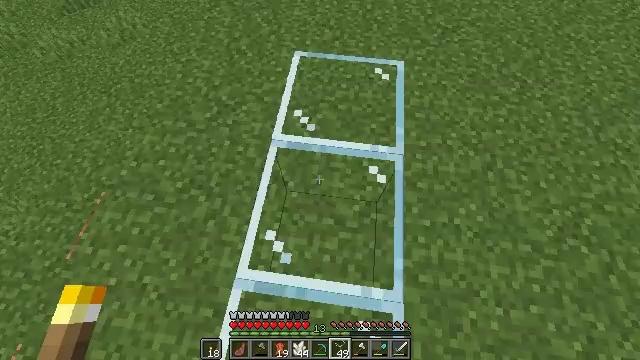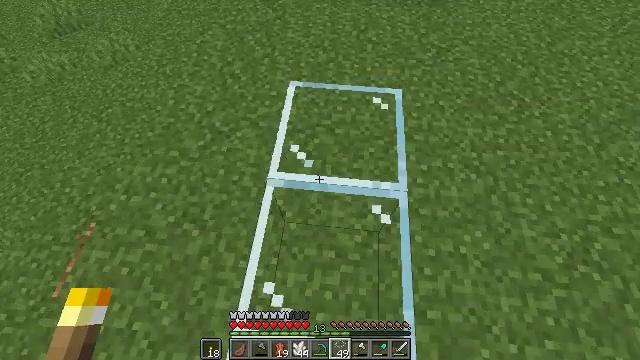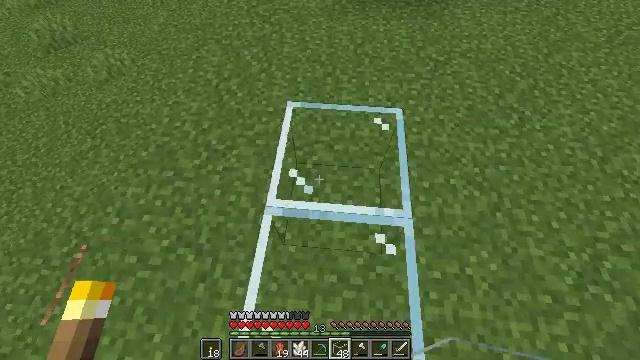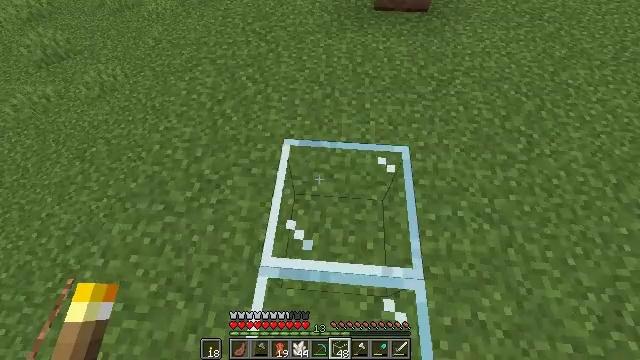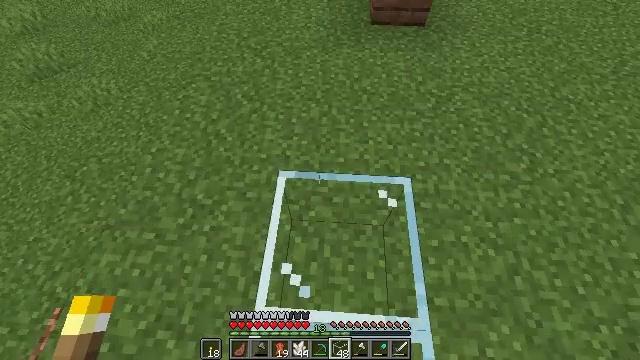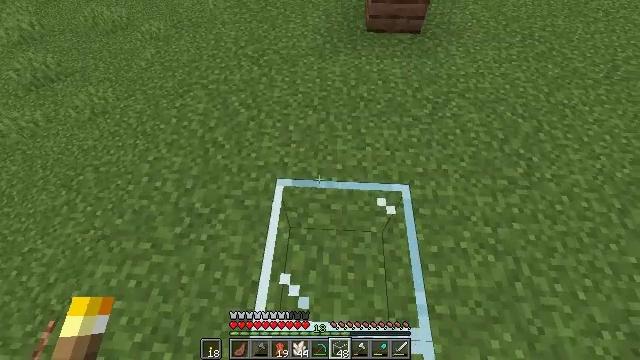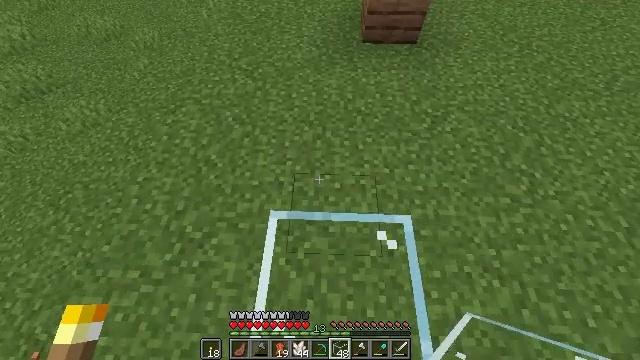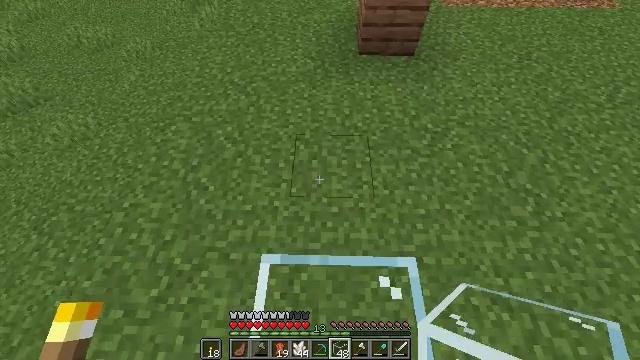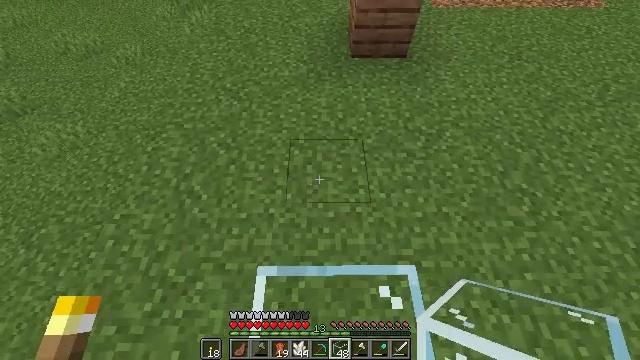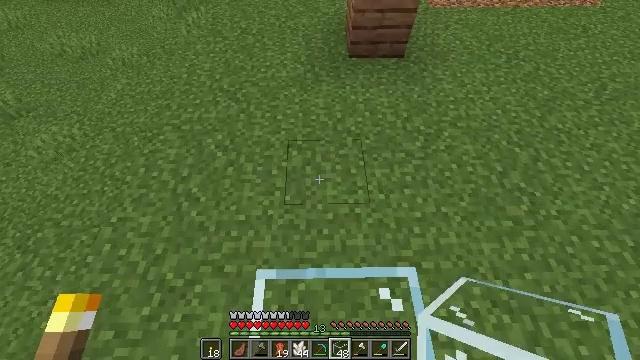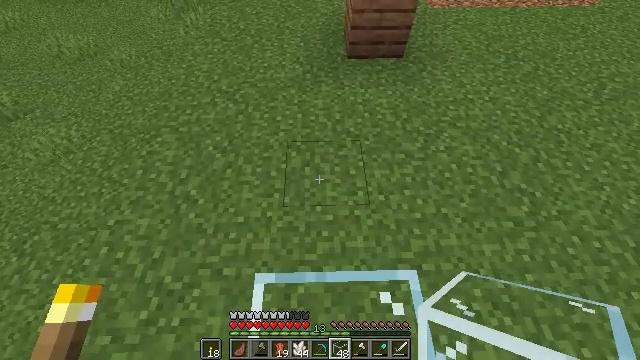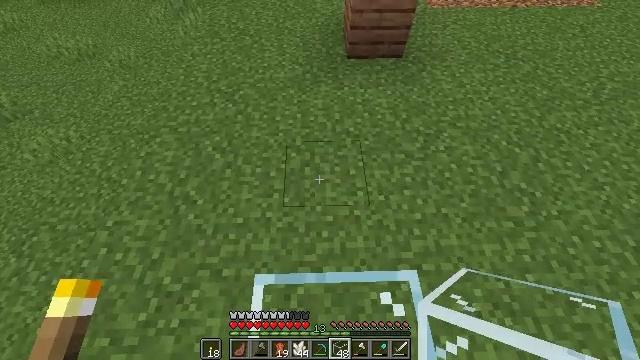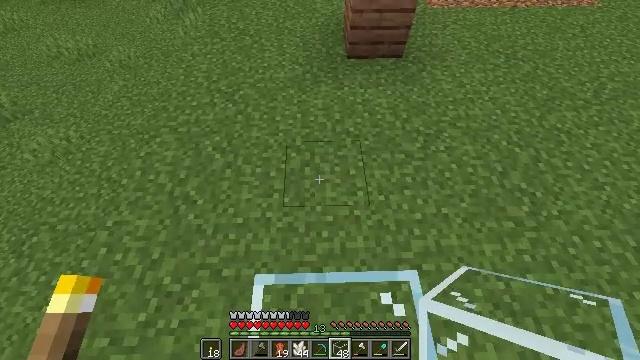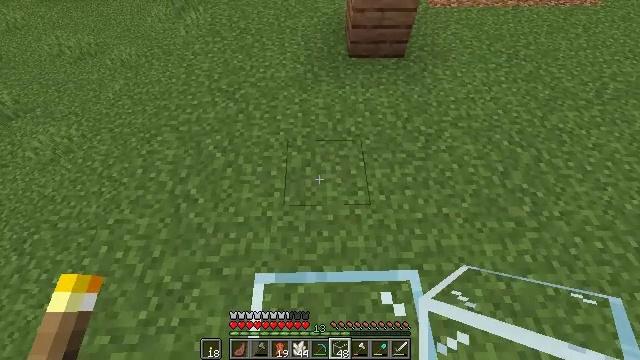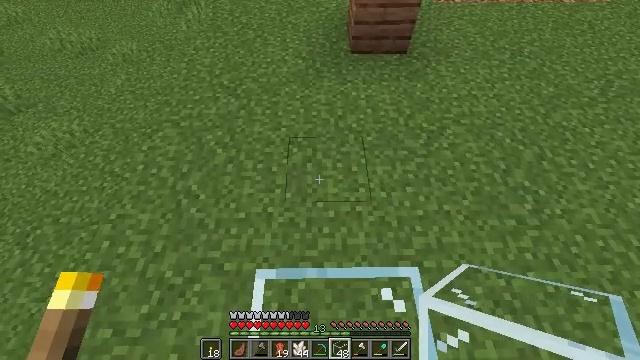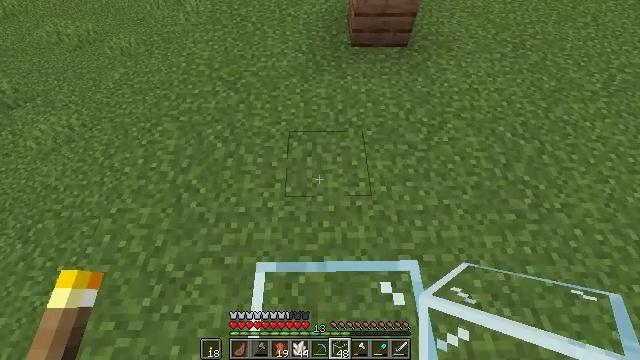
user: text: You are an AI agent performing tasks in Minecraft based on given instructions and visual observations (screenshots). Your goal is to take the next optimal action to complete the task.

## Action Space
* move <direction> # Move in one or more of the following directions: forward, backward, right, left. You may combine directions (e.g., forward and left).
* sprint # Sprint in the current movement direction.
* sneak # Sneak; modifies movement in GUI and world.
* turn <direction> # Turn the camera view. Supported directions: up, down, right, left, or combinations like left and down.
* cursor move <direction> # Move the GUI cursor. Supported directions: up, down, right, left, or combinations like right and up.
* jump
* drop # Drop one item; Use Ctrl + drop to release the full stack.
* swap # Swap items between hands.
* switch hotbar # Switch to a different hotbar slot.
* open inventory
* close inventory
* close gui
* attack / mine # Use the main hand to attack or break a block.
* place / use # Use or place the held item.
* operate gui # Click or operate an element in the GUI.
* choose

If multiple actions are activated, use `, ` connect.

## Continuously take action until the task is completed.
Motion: motion action
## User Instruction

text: Break the jungle planks to recycle them.
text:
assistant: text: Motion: move forward, turn right and up
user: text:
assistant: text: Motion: move forward, turn up
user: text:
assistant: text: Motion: move forward, turn up
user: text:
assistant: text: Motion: move forward, turn up
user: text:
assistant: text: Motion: move forward, turn up
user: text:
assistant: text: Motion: move forward
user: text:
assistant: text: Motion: turn right
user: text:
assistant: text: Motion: turn right
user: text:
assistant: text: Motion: no_op
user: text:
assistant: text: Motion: no_op
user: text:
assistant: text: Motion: no_op
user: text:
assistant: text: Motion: no_op
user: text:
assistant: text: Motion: no_op
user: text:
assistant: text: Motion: no_op
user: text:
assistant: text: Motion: turn down
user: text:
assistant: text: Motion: turn right and down
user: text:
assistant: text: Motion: turn right
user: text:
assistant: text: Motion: turn right
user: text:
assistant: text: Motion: turn right and up
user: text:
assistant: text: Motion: turn right and up
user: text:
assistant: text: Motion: turn right and up
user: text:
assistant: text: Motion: turn right and up
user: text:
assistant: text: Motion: turn right
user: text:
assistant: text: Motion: no_op
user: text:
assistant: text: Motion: turn right and up
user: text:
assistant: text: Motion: turn right
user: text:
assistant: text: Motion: no_op
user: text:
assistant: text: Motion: no_op
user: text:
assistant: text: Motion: move forward, turn right
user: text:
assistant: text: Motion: move forward, turn right